Question: I am writing an 'app widget' for very first time, and came to know that there are too many restrictions on it.
I know I can't use 'ViewPager' and any 'custom view' inside an 'app widget', but I need to use 'ViewPager''s left-right sliding effect. Please have a look at this..

Requirement is, whenever user taps on left arrow (top left corner) next list will slide in from right, there are three lists to be displayed one by one, and this will go circularly,
ie. -L1-L2-L3-L1-
is there any way to implement this?
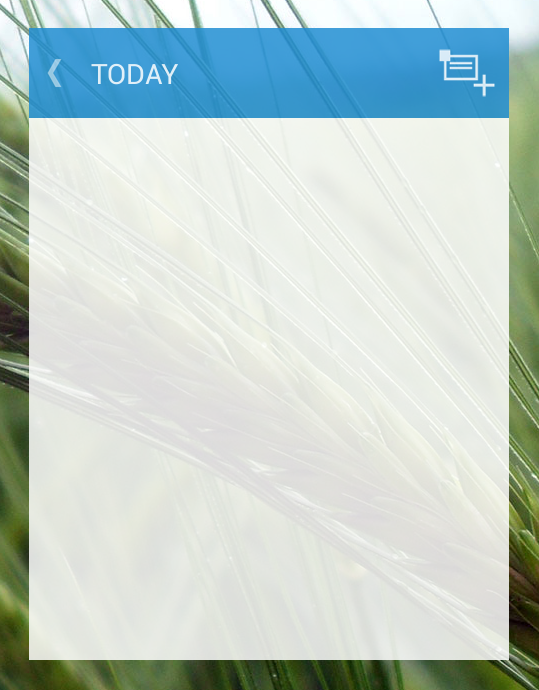
Answer: If gestures are not what you seek, then you should simply use a 'ViewFlipper'. It's similar to 'ViewPager' except that it does not support gestures and requires pages to be changed pragmatically.
So when your user presses the left arrow, you can simply call 'viewPager.showPrev()' to go back to the previous page.
You can also add page enter / exit animations in this way:
'''
viewFlipper.setInAnimation(context, R.anim.page_in_animation);
viewFlipper.setOutAnimation(context, R.anim.page_out_animation);
viewFlipper.showPrev();
'''